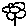
Label: flower